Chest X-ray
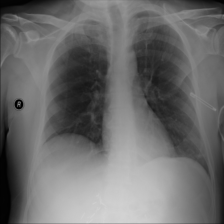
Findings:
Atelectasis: negative
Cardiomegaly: negative
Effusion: negative
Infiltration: negative
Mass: negative
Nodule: negative
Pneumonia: negative
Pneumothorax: negative
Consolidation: negative
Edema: negative
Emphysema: negative
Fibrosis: negative
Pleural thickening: negative
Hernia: negative